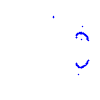
Particle: proton